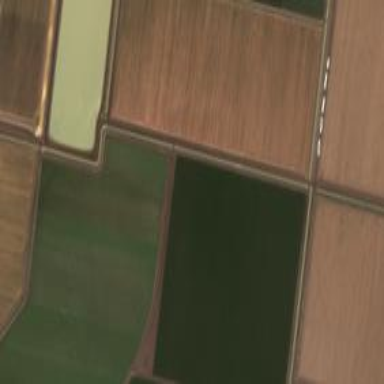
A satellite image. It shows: Farmland with furrow irrigation.